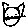
Label: cat